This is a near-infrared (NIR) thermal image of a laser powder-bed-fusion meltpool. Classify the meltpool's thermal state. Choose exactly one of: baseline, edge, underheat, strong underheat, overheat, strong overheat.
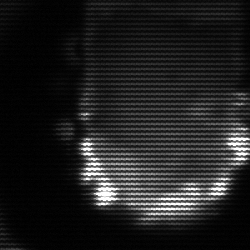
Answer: baseline